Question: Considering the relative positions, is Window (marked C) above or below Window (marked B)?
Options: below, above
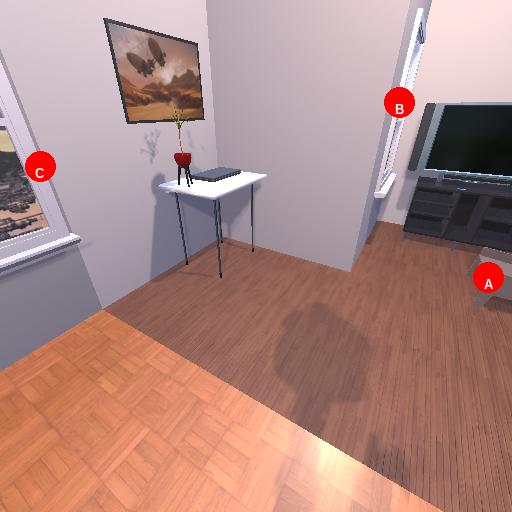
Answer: below